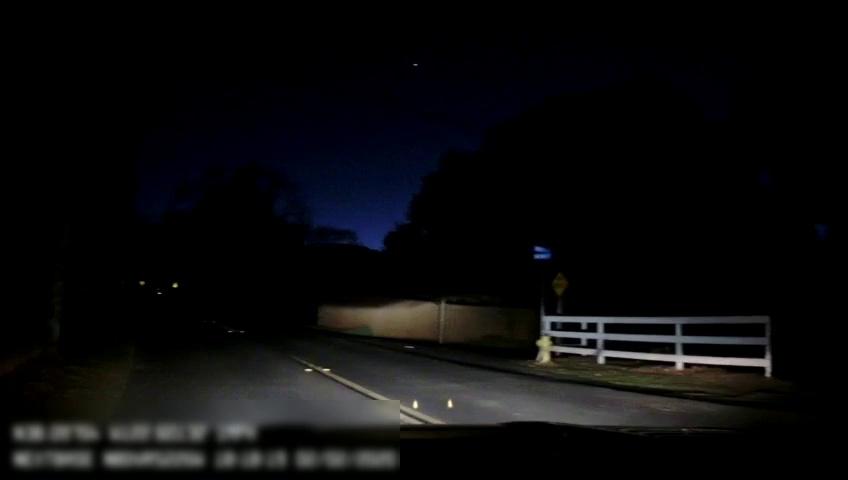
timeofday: Night
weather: Other
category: Drivable Space
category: Lanes | Current Lane
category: Traffic | Signs